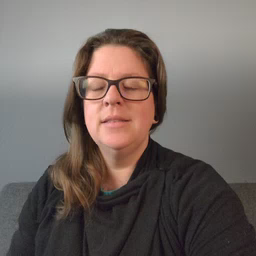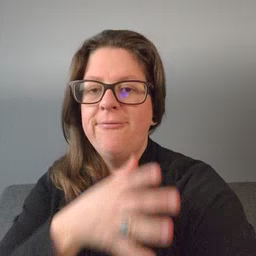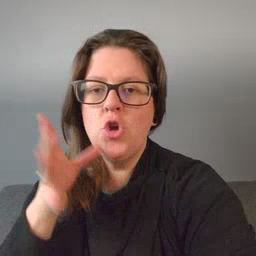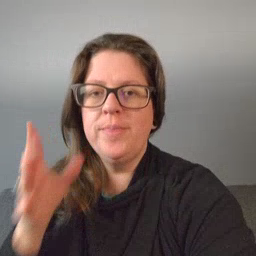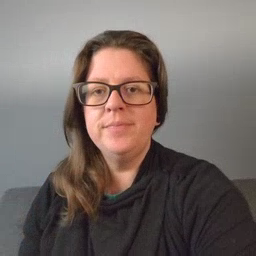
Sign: farm